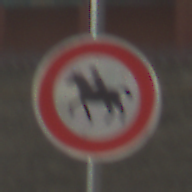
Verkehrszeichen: VerbotReiter
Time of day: MorningAfternoon
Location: Outdoor (Suburban)
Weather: Clear
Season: NotSpecified
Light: Natural